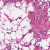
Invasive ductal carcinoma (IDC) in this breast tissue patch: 0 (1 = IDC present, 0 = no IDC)